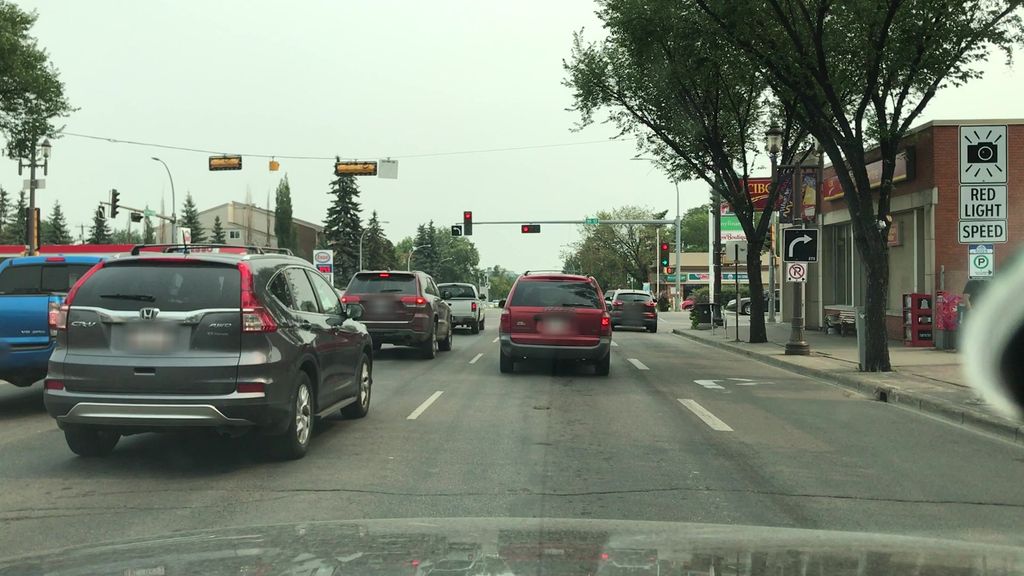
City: edmonton